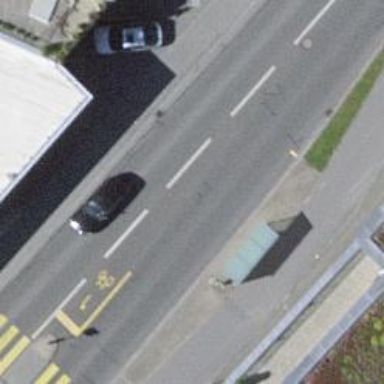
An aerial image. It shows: Public transport stop position.